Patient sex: M
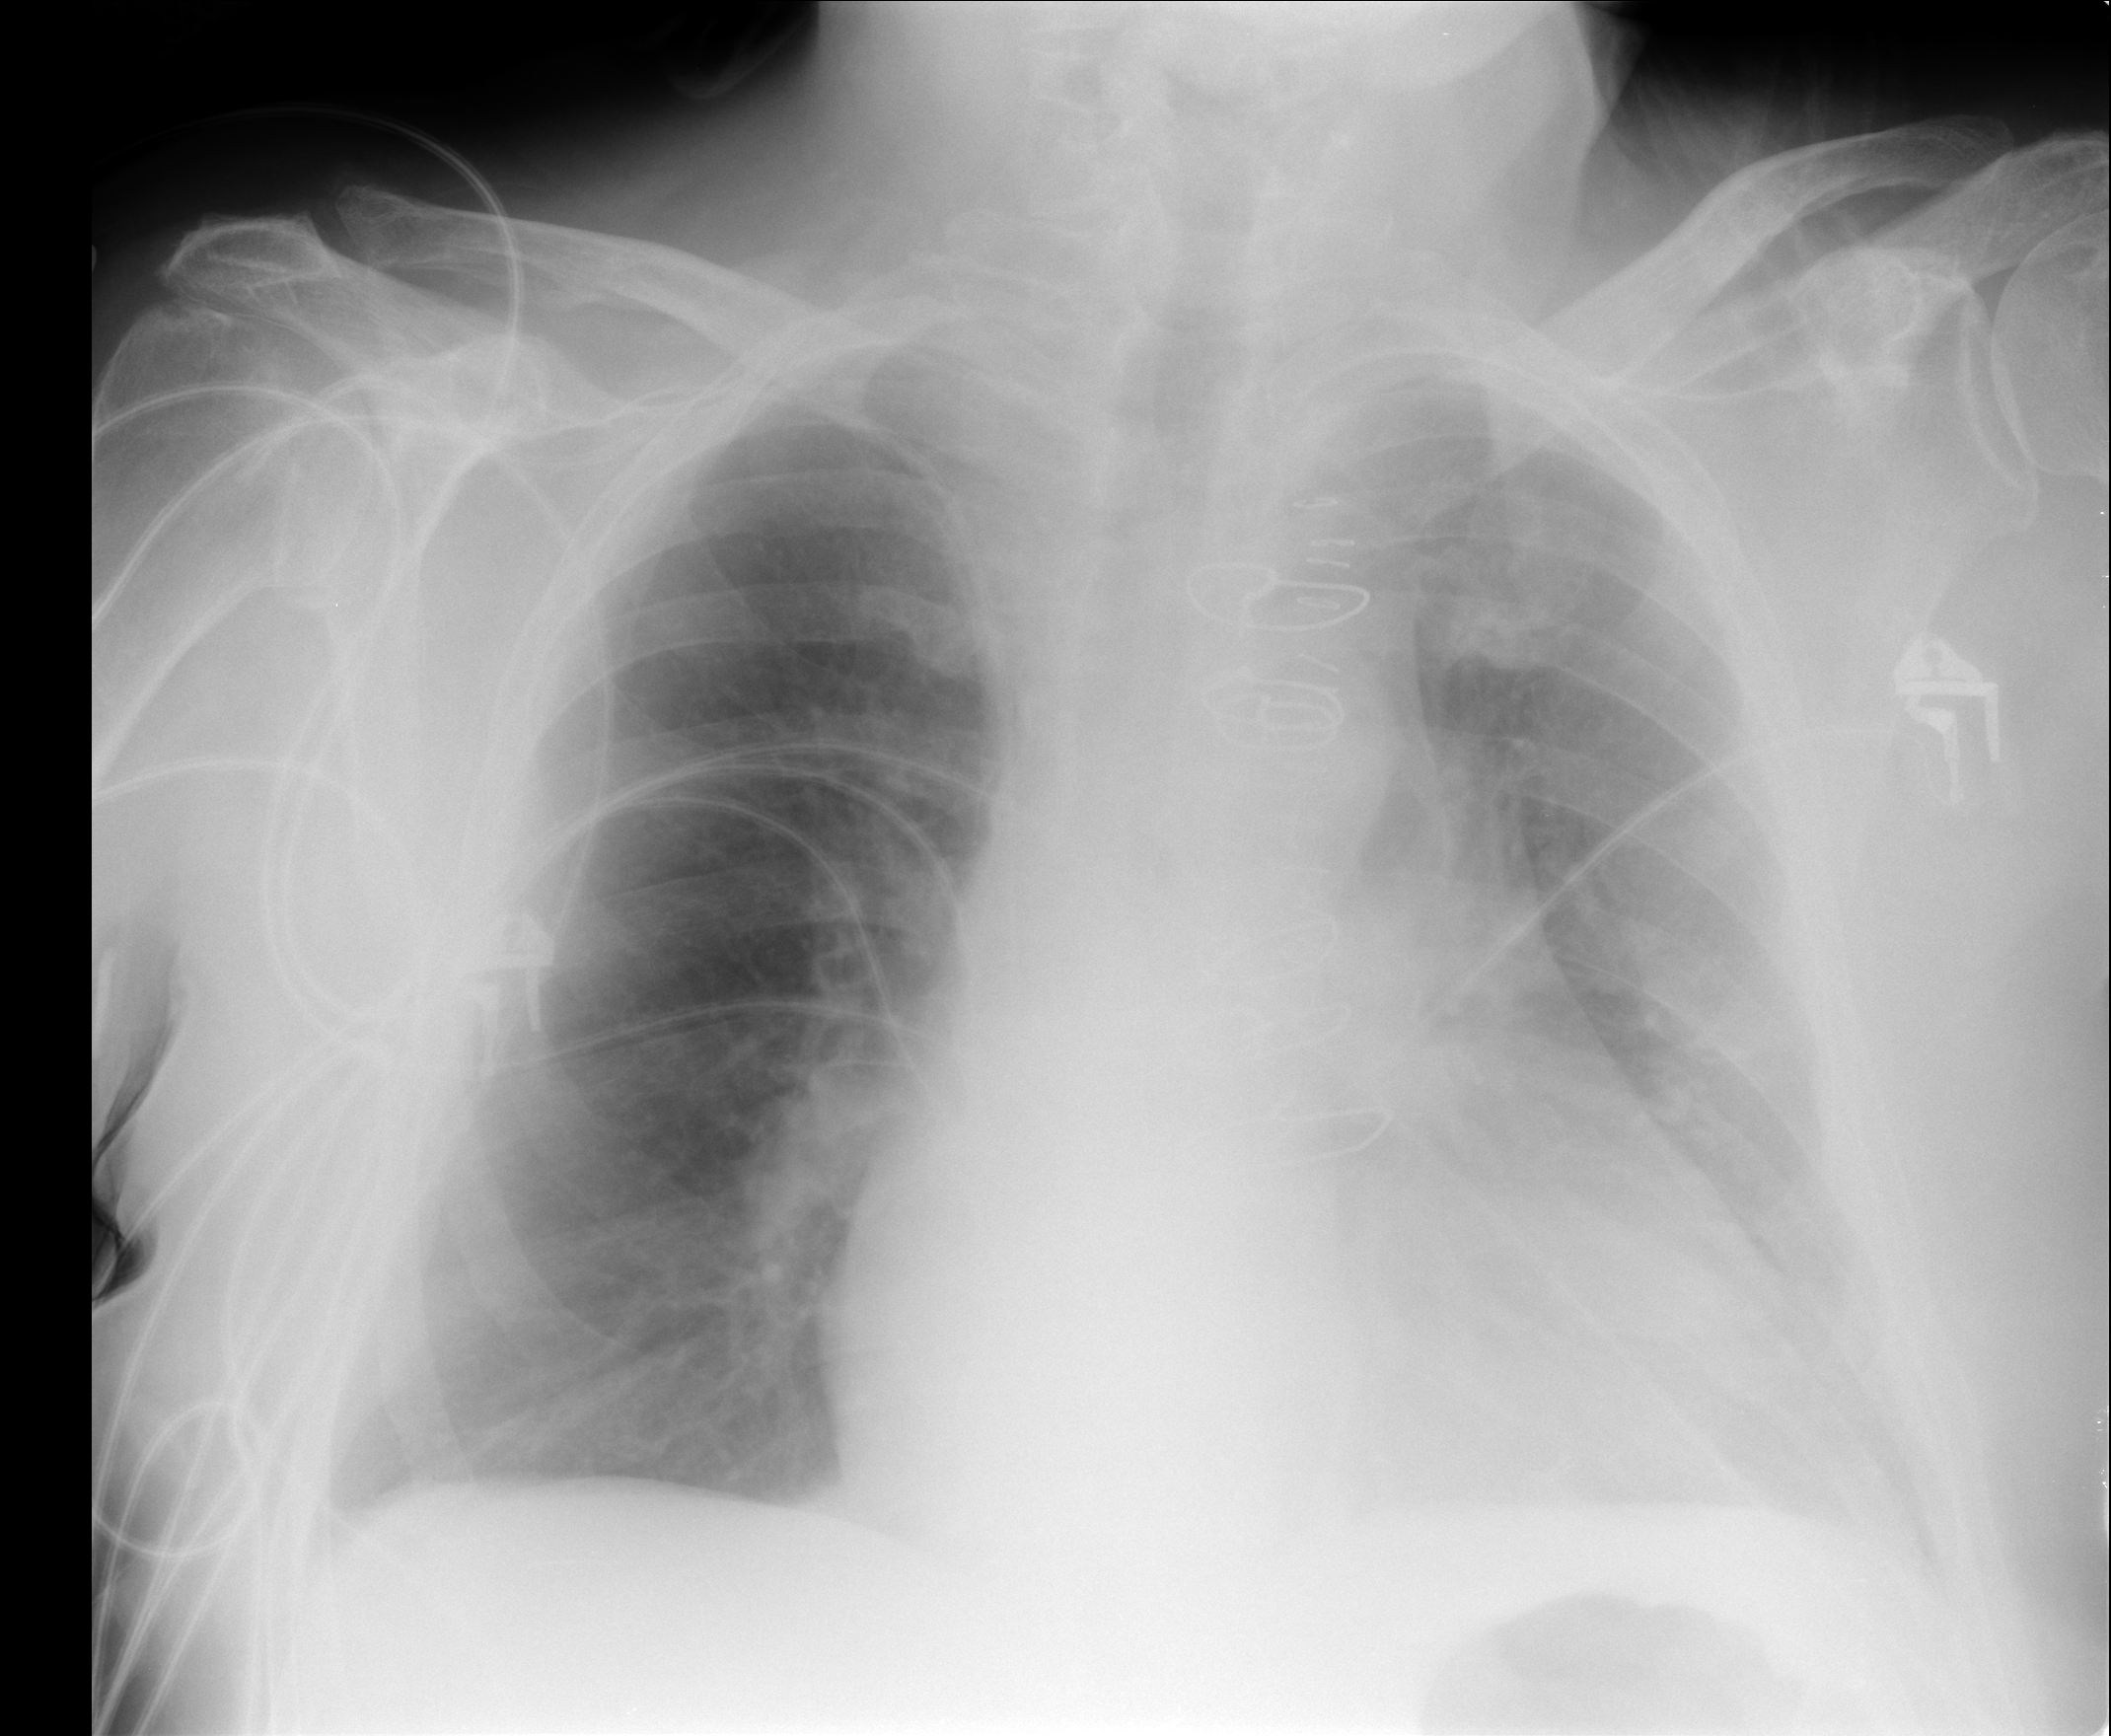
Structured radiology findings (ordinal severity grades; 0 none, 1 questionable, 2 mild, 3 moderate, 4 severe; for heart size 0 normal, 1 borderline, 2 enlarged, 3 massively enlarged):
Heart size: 3
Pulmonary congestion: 2
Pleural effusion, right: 0
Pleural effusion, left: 2
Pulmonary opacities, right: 0
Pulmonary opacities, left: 0
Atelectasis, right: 0
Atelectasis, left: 2